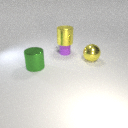
small purple rubber cylinder to the right of large green metal cylinder